Group 1:
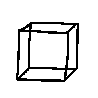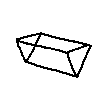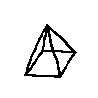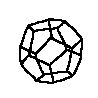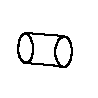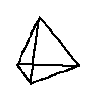
Group 2:
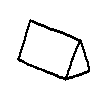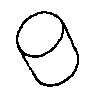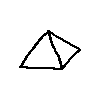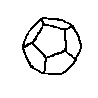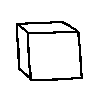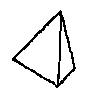
Rule separating the two groups: Wireframe drawing of solid vs. drawing of opaque solid.
Author: Aaron David Fairbanks